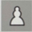
Piece: wP